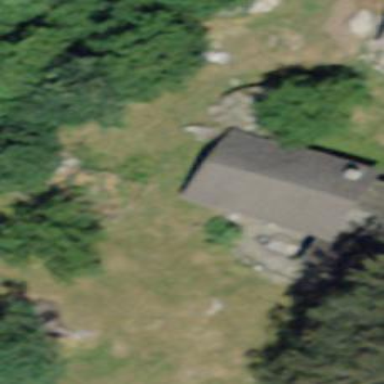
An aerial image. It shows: Hut.